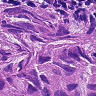
Metastatic tissue present: yes